Question: I found out that in earlier APIs of android (KitKat and abover), local images (for example pictures in assest folder) can't be load in WebView! I have a html file that contains tag to show images.
'''
<img src="blacksmoke1.jpg">
'''
And I put blacksmoke1.jpg in assest folder. but nothing shown in WebView.
This is the problem: <URL>
How can I fix it? Is there an alternative way to show pictures in webview? Or Is there a custom WebView that i can implement in my app?
Edit:
This my assest folder:

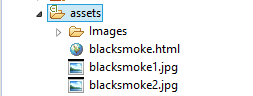
Answer: Try creating a web pages in your assets directory and creating HTML pages that display the images. Then call a web page using this:
'''
webview.loadUrl("file:///android_asset/blacksmoke.html");
'''
Or, according to one of the posts in your link, move the html file to a server and use this code:
'''
loadDataWithBaseUrl("content://<your contentProvider>/blacksmoke.html", ...);
'''
Code in blacksmoke.html could be:
'''
<!DOCTYPE html>
<!-- Perhaps some JQuery mobile for more functionality and control over which images get displayed and why etc -->
<body>
<div><img src="image/blacksmoke1.jpg"></div>
</body>
</html>
'''
<URL> is a good explanation for creating native pages or displaying native images.